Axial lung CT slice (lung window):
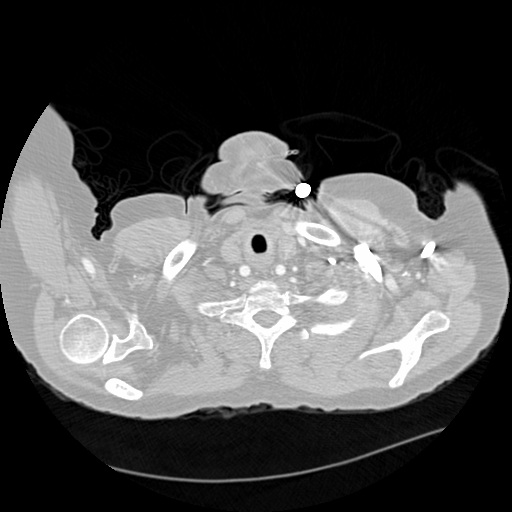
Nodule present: no